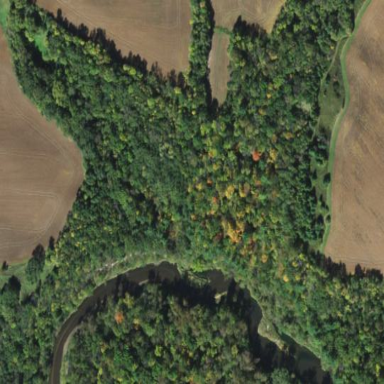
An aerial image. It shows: Woodland with mixed leaf cycle.